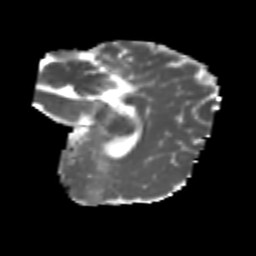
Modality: MD
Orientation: sagittal
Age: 6
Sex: male
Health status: healthy